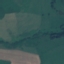
Label: Pasture